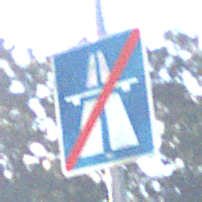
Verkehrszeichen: EndeAutbahn
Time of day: MorningAfternoon
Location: Outdoor (Nature)
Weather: PartlyCloudy
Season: NotSpecified
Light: Natural